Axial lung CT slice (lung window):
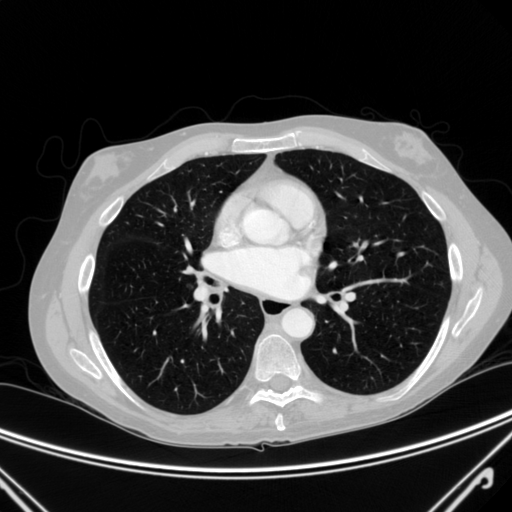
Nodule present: no